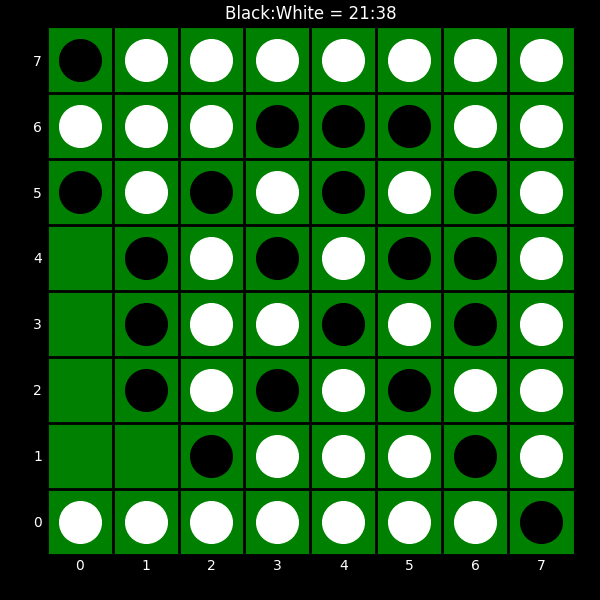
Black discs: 21
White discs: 38